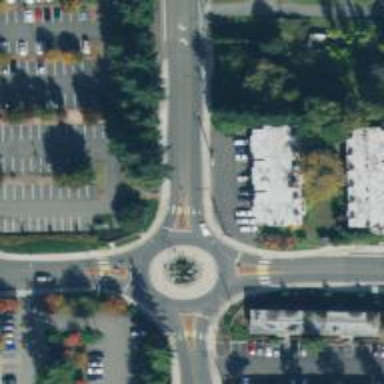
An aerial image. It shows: Tertiary road leading to roundabout junction.